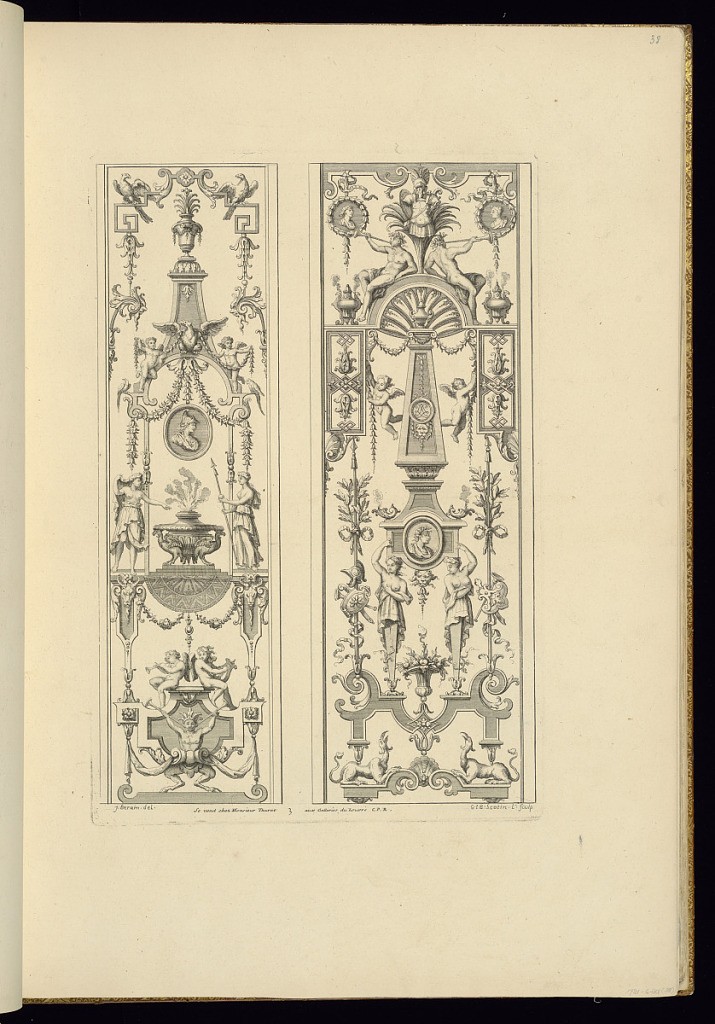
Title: Panel Designs of Grotesque Ornamentation
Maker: Jean Berain, the elder, French, 1640-1711
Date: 1711
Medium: Engraving on laid paper
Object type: Bound print
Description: Two panels of grotesque ornamentation featuring strapwork, garlands, putti, eagles, censers, satyrs, medallions, terms, and griffins. The plate is signed and numbered.